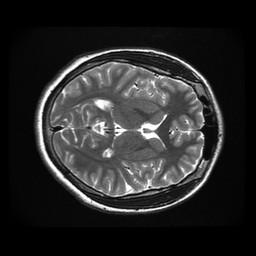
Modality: T2w
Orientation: axial
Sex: male
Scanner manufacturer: ge
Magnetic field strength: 3 T
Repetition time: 5 s
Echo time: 0.1012 s